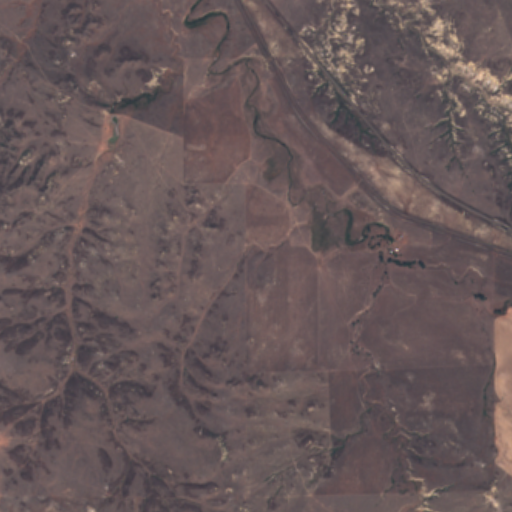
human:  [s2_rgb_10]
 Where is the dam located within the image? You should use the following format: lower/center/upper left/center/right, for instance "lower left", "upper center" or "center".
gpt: The dam is located in the upper left of the image.
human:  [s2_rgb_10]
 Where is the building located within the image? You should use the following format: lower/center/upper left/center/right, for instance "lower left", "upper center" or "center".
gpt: The building is located in the center right of the image.
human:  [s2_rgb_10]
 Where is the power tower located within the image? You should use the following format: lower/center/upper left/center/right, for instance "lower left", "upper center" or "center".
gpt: There is no power tower in the image.